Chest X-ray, PA view. Patient: 44 years old, sex F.
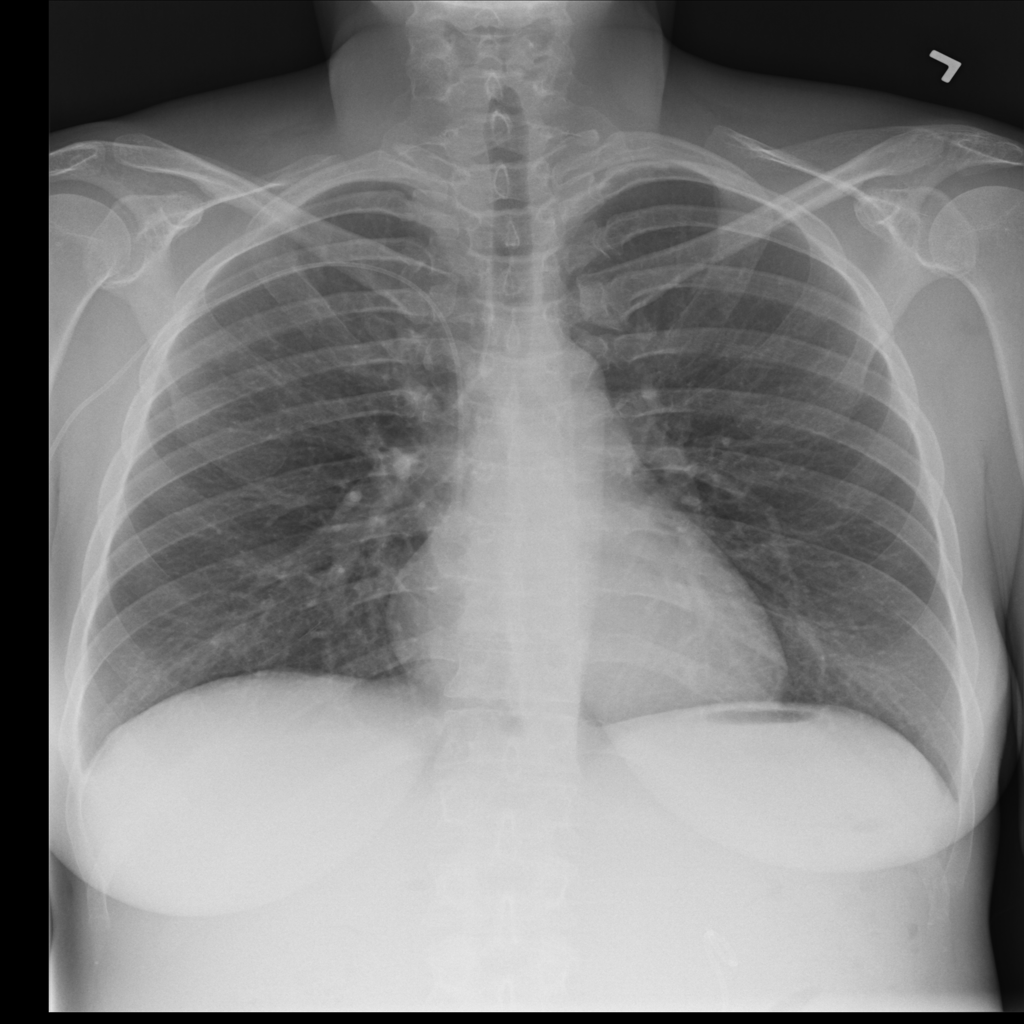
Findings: No Finding